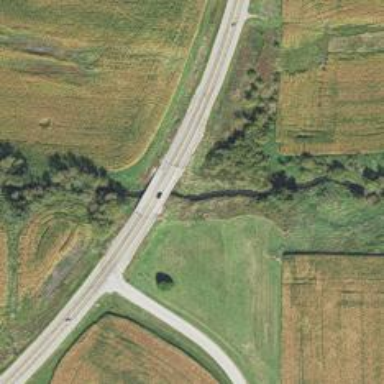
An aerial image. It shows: Primary highway with bridge.